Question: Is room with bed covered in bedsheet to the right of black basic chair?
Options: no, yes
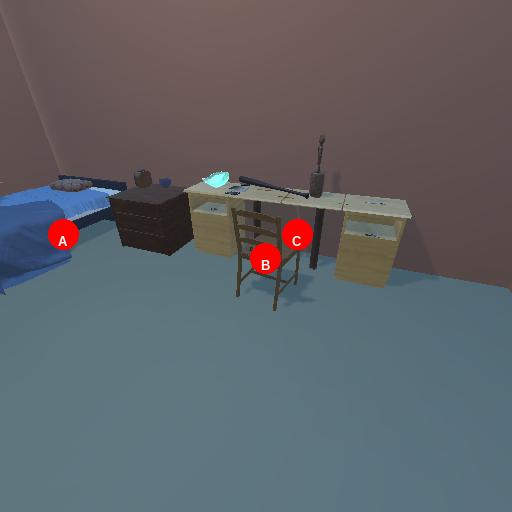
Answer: no